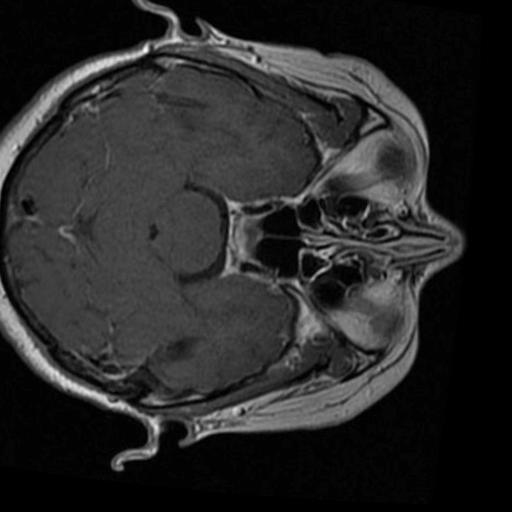
Label: brain_tumor